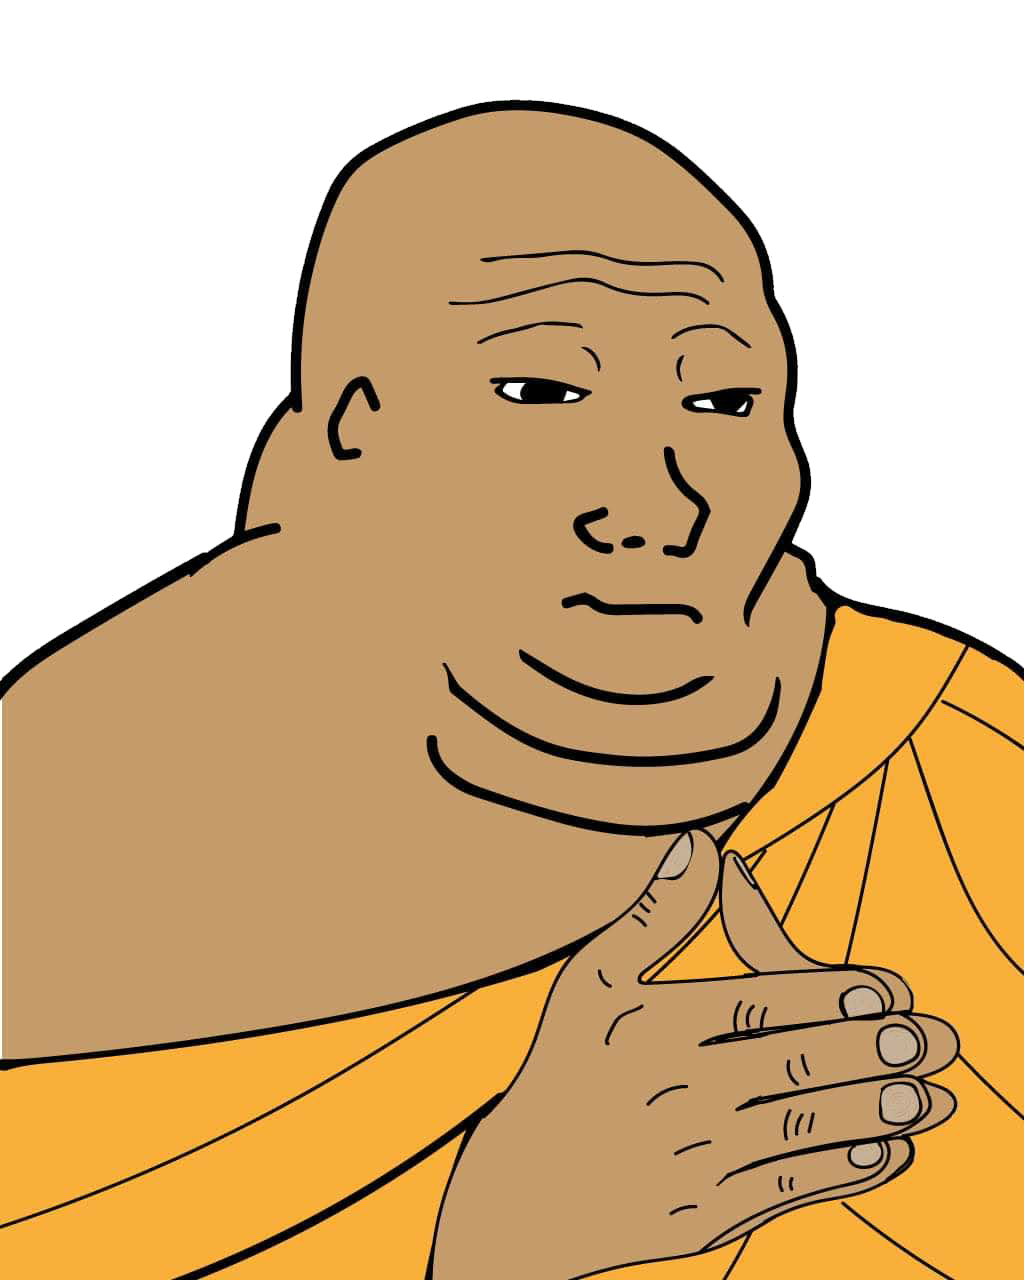
Label: 5_Blobjak